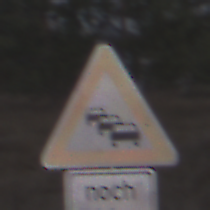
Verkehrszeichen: Stau
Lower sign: LaengeEinerStrecke3
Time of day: MorningAfternoon
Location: Outdoor (Nature)
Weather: PartlyCloudy
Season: NotSpecified
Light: Natural